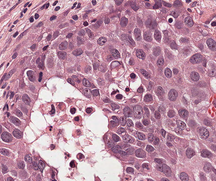
Tumor epithelial tissue: yes
Tumor-associated stroma tissue: yes
Normal tissue: no